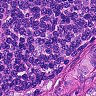
Metastatic tissue present: no